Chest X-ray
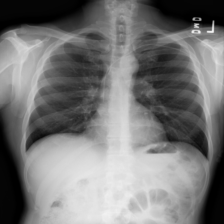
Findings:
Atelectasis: negative
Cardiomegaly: negative
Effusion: negative
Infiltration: negative
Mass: negative
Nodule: negative
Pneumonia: negative
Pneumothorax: negative
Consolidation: negative
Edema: negative
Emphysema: negative
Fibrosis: negative
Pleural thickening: negative
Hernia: negative